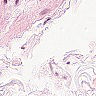
Metastatic tissue present: no